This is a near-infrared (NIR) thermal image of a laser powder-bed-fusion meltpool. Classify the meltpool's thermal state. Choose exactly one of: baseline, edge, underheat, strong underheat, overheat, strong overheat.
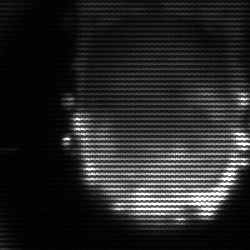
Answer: baseline